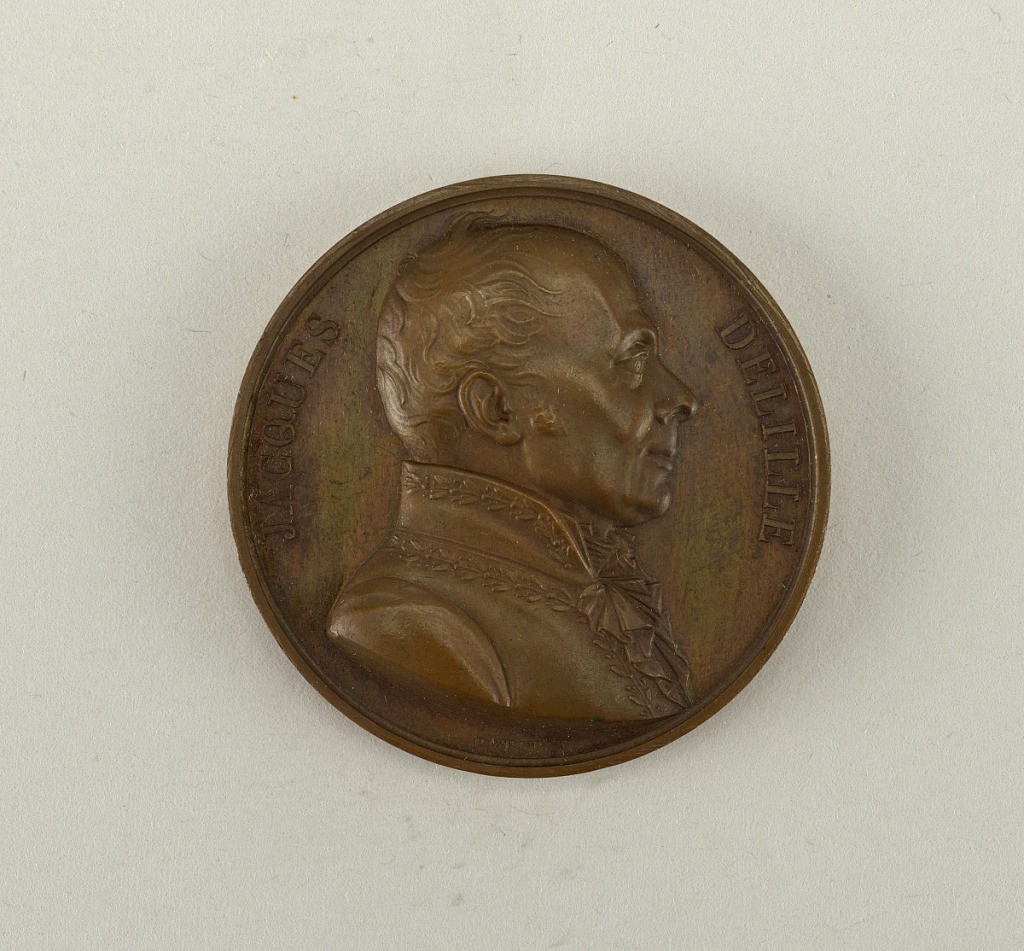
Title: Galerie métallique des grands hommes français (Great Men of France)
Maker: Ursines-Jules Vatinelle, French, 1798 - 1826
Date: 1822
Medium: Cast bronze
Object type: Medal
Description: Bust of Philippe de Commines (1447-1511).